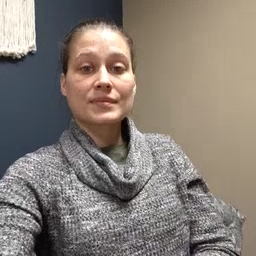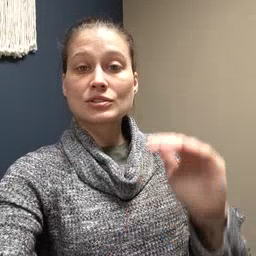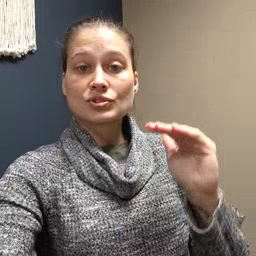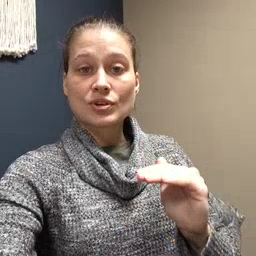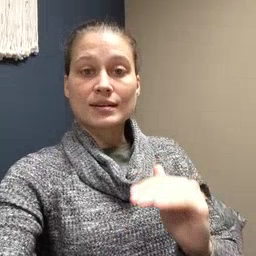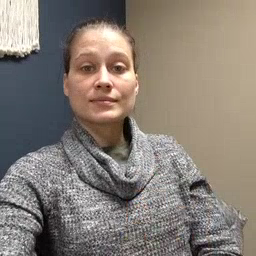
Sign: child